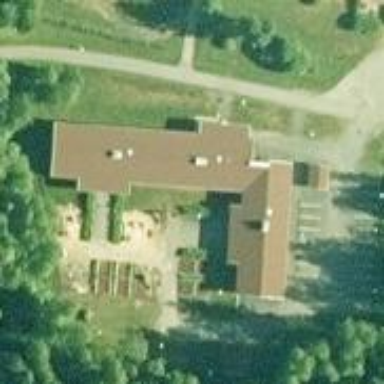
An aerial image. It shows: Kindergarten.